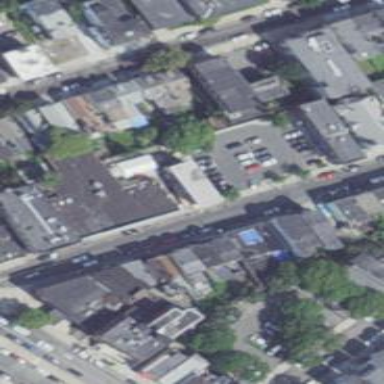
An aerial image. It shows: Building.